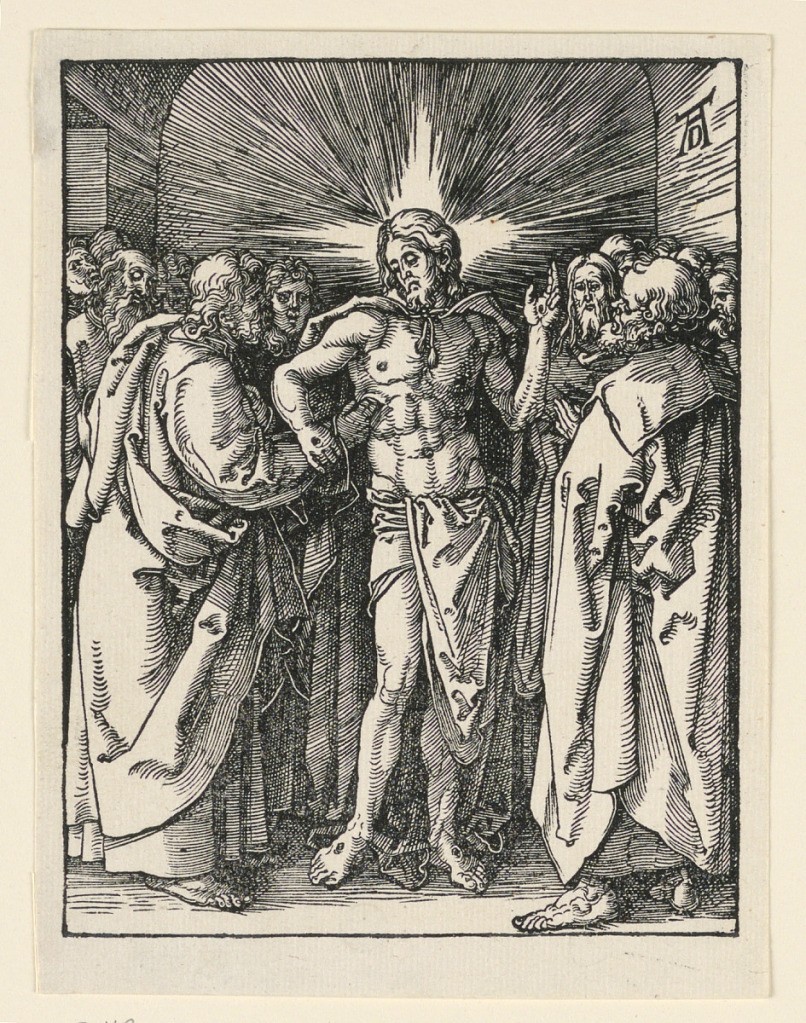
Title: The Incredulity of Saint Thomas, from The Little Passion Series
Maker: Albrecht Dürer, German, 1471–1528
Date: ca. 1509–1511
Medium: Woodcut on paper
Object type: Print
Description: Christ stands in the center of the composition, surrounded by the disciples. Saint Thomas places his fingers in the wound in the side of Christ, who supports this effort by steadying the Saint's wrist. Monogram of Dürer at upper right.